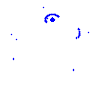
Particle: pion